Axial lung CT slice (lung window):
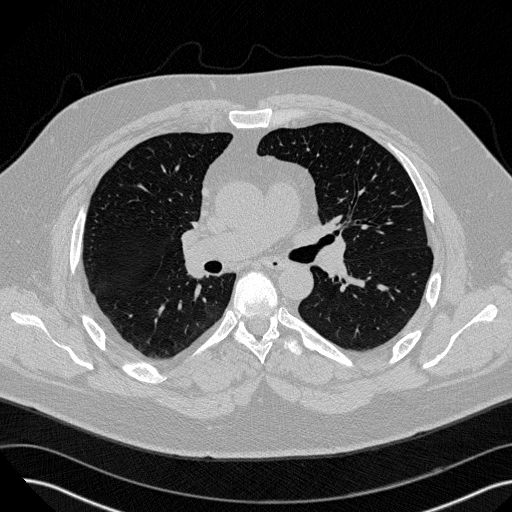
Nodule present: no